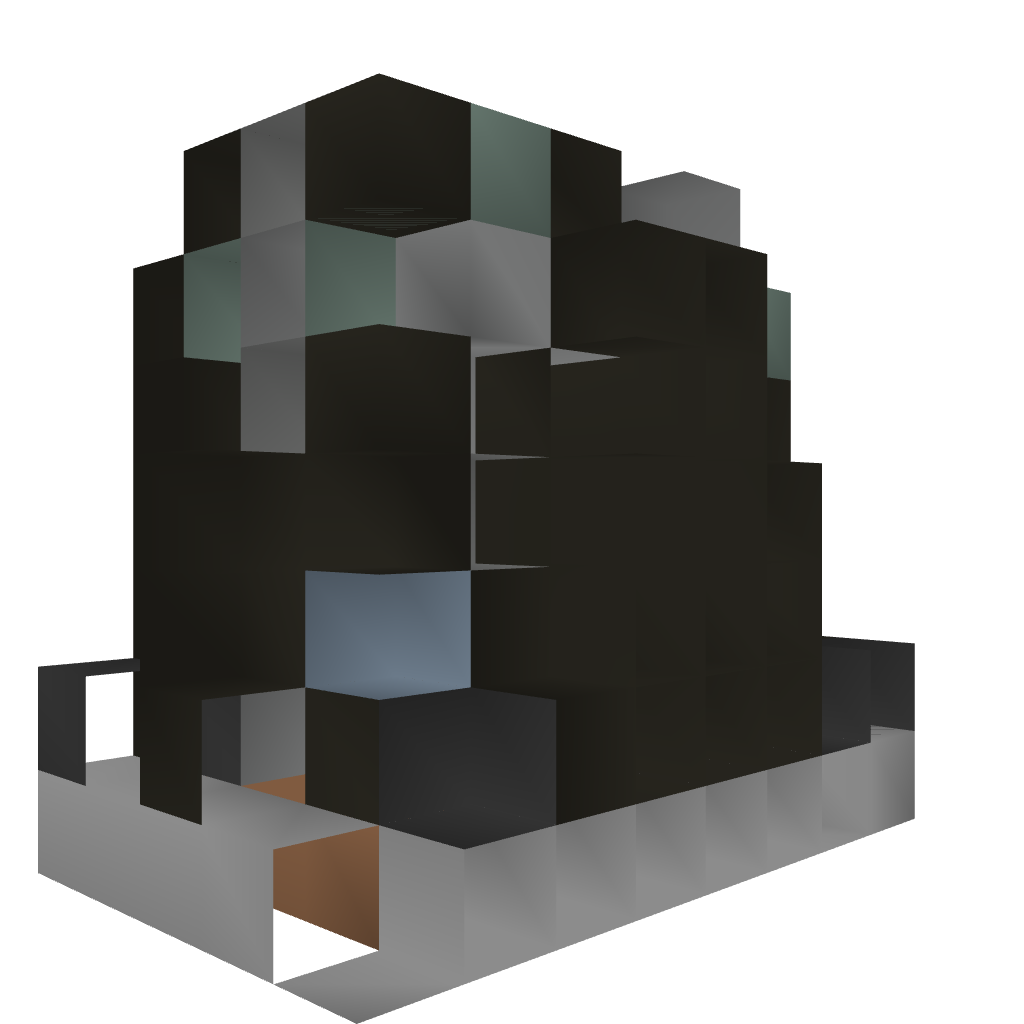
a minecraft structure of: Nether portal